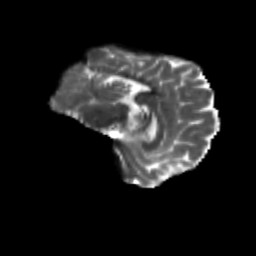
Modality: T2w
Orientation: sagittal
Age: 62
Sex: female
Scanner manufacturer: siemens
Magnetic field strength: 3 T
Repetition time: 4.71 s
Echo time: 0.0906 s